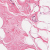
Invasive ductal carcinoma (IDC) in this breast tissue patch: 0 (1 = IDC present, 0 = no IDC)